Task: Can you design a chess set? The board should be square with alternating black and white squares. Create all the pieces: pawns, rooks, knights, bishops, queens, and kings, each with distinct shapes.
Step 950:
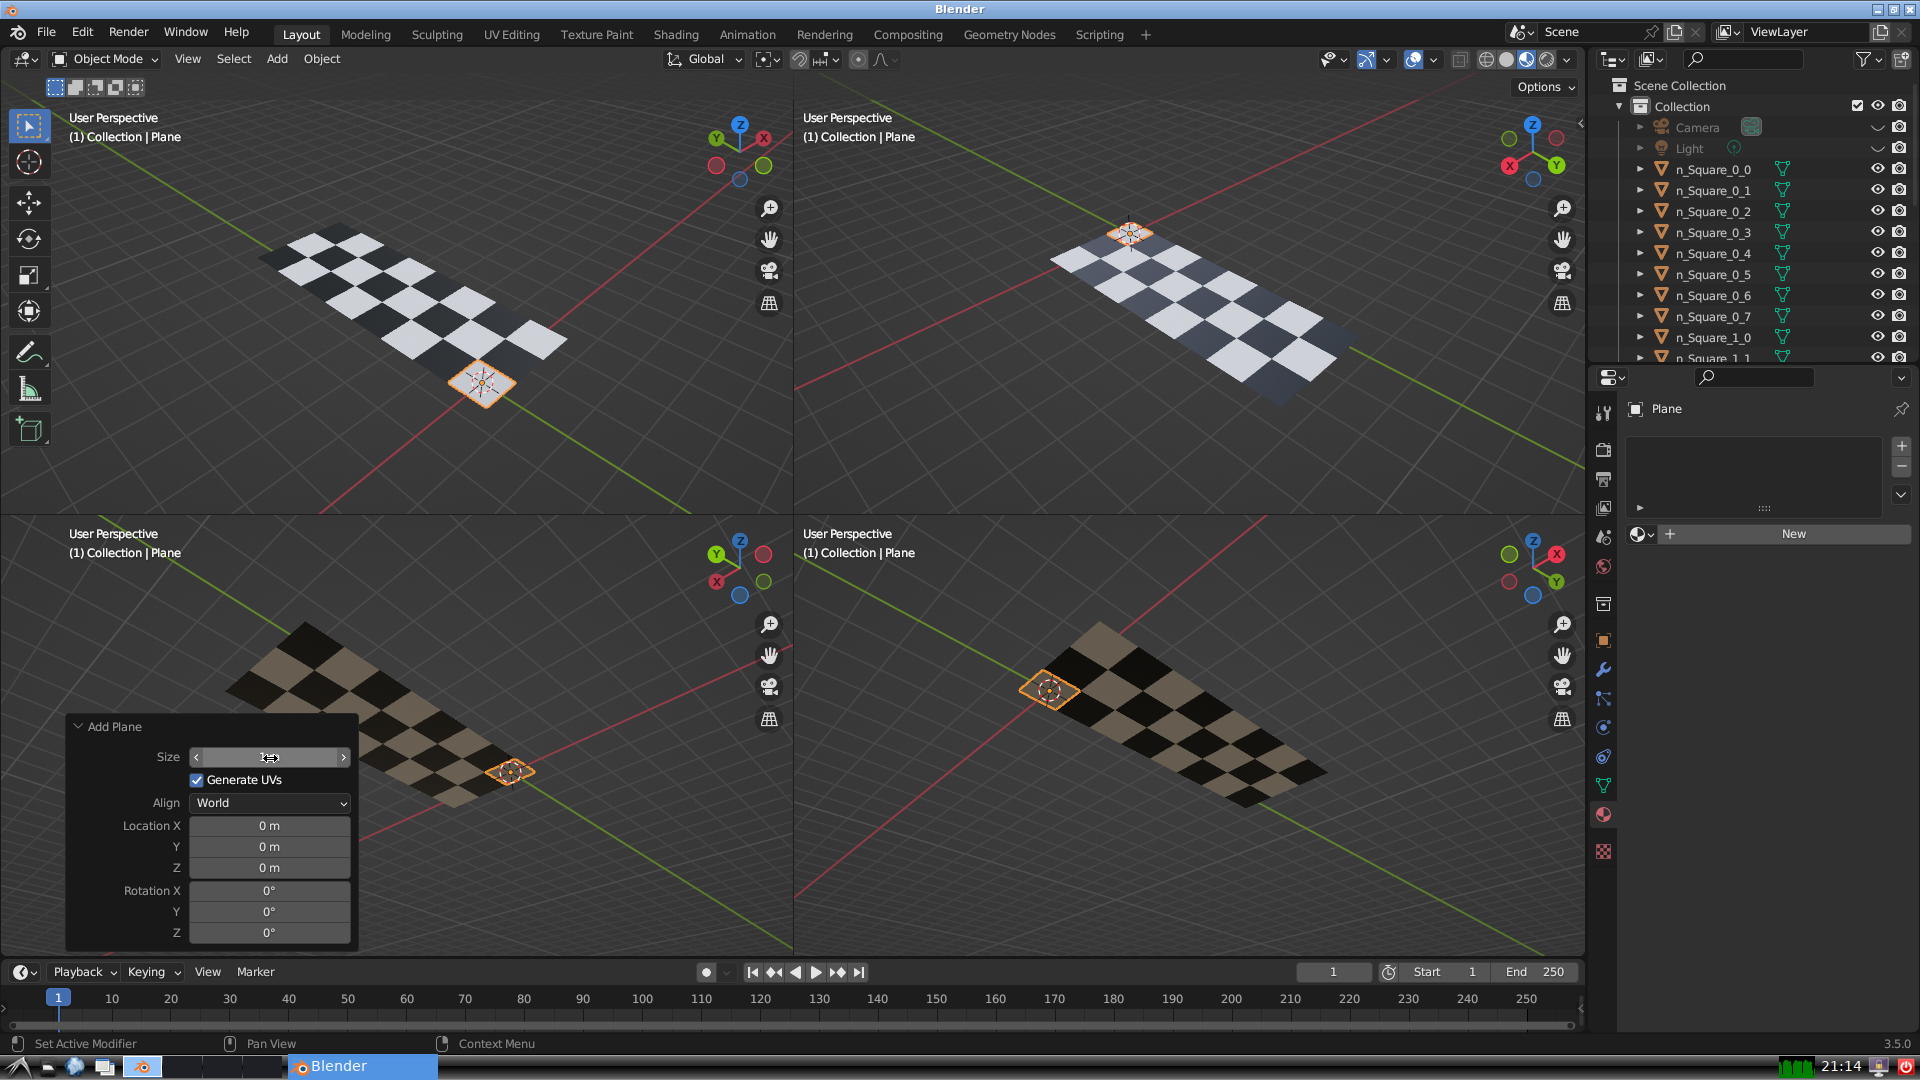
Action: {"mouse_move": [960, 540]}